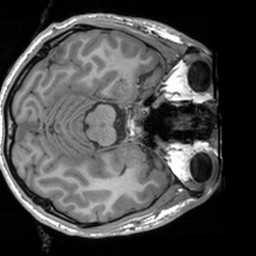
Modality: T1w
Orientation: axial
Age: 23
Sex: male
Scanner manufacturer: siemens
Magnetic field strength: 3 T
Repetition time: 1.9 s
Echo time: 0.00226 s